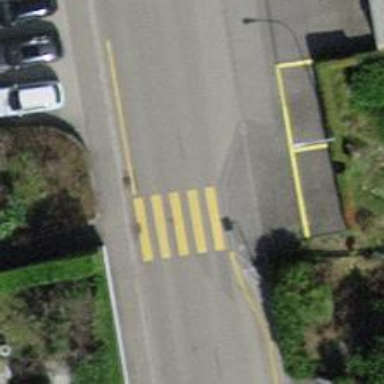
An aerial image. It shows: Marked road crossing.